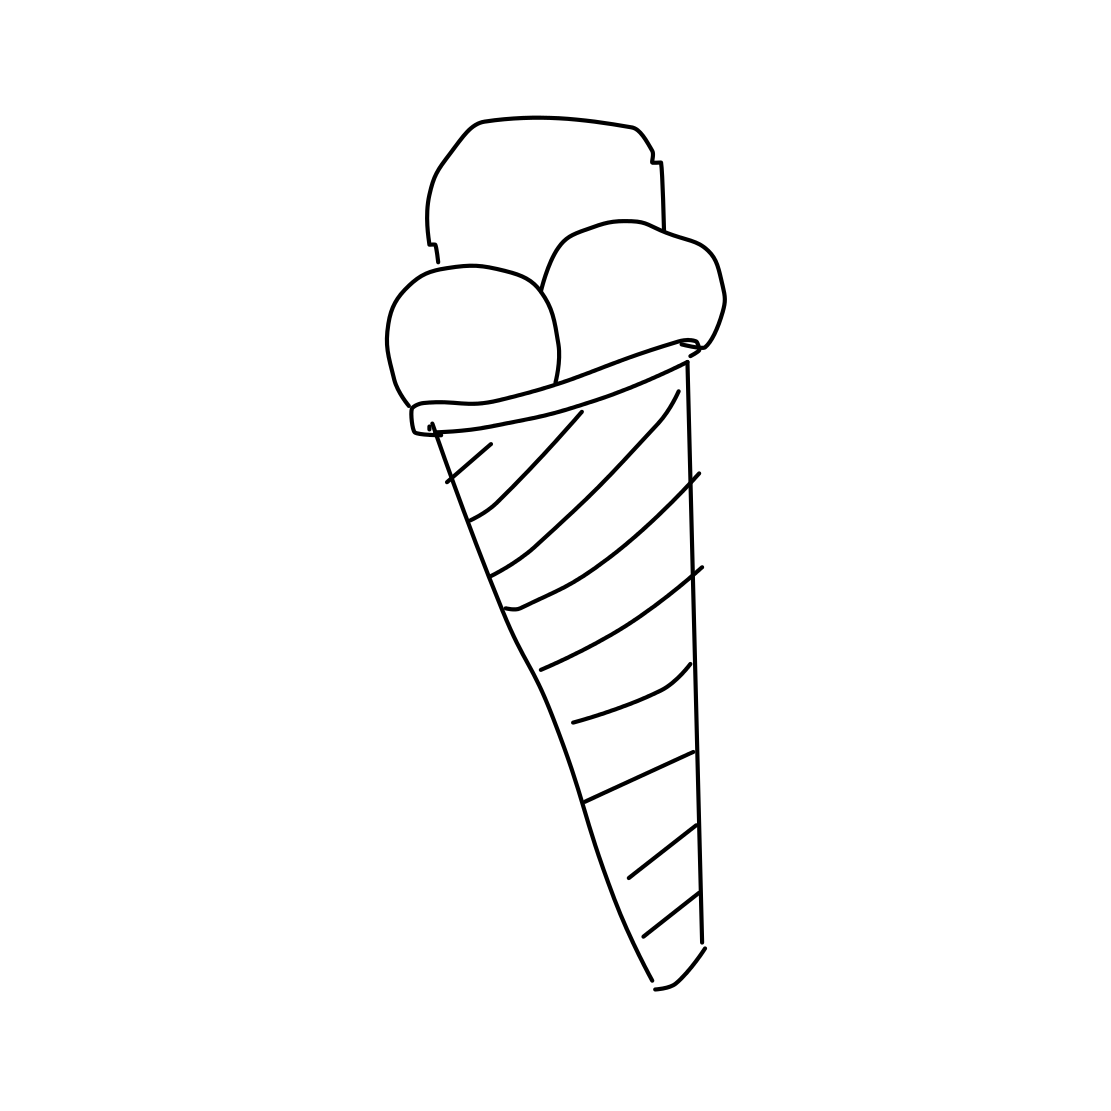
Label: ice-cream-cone